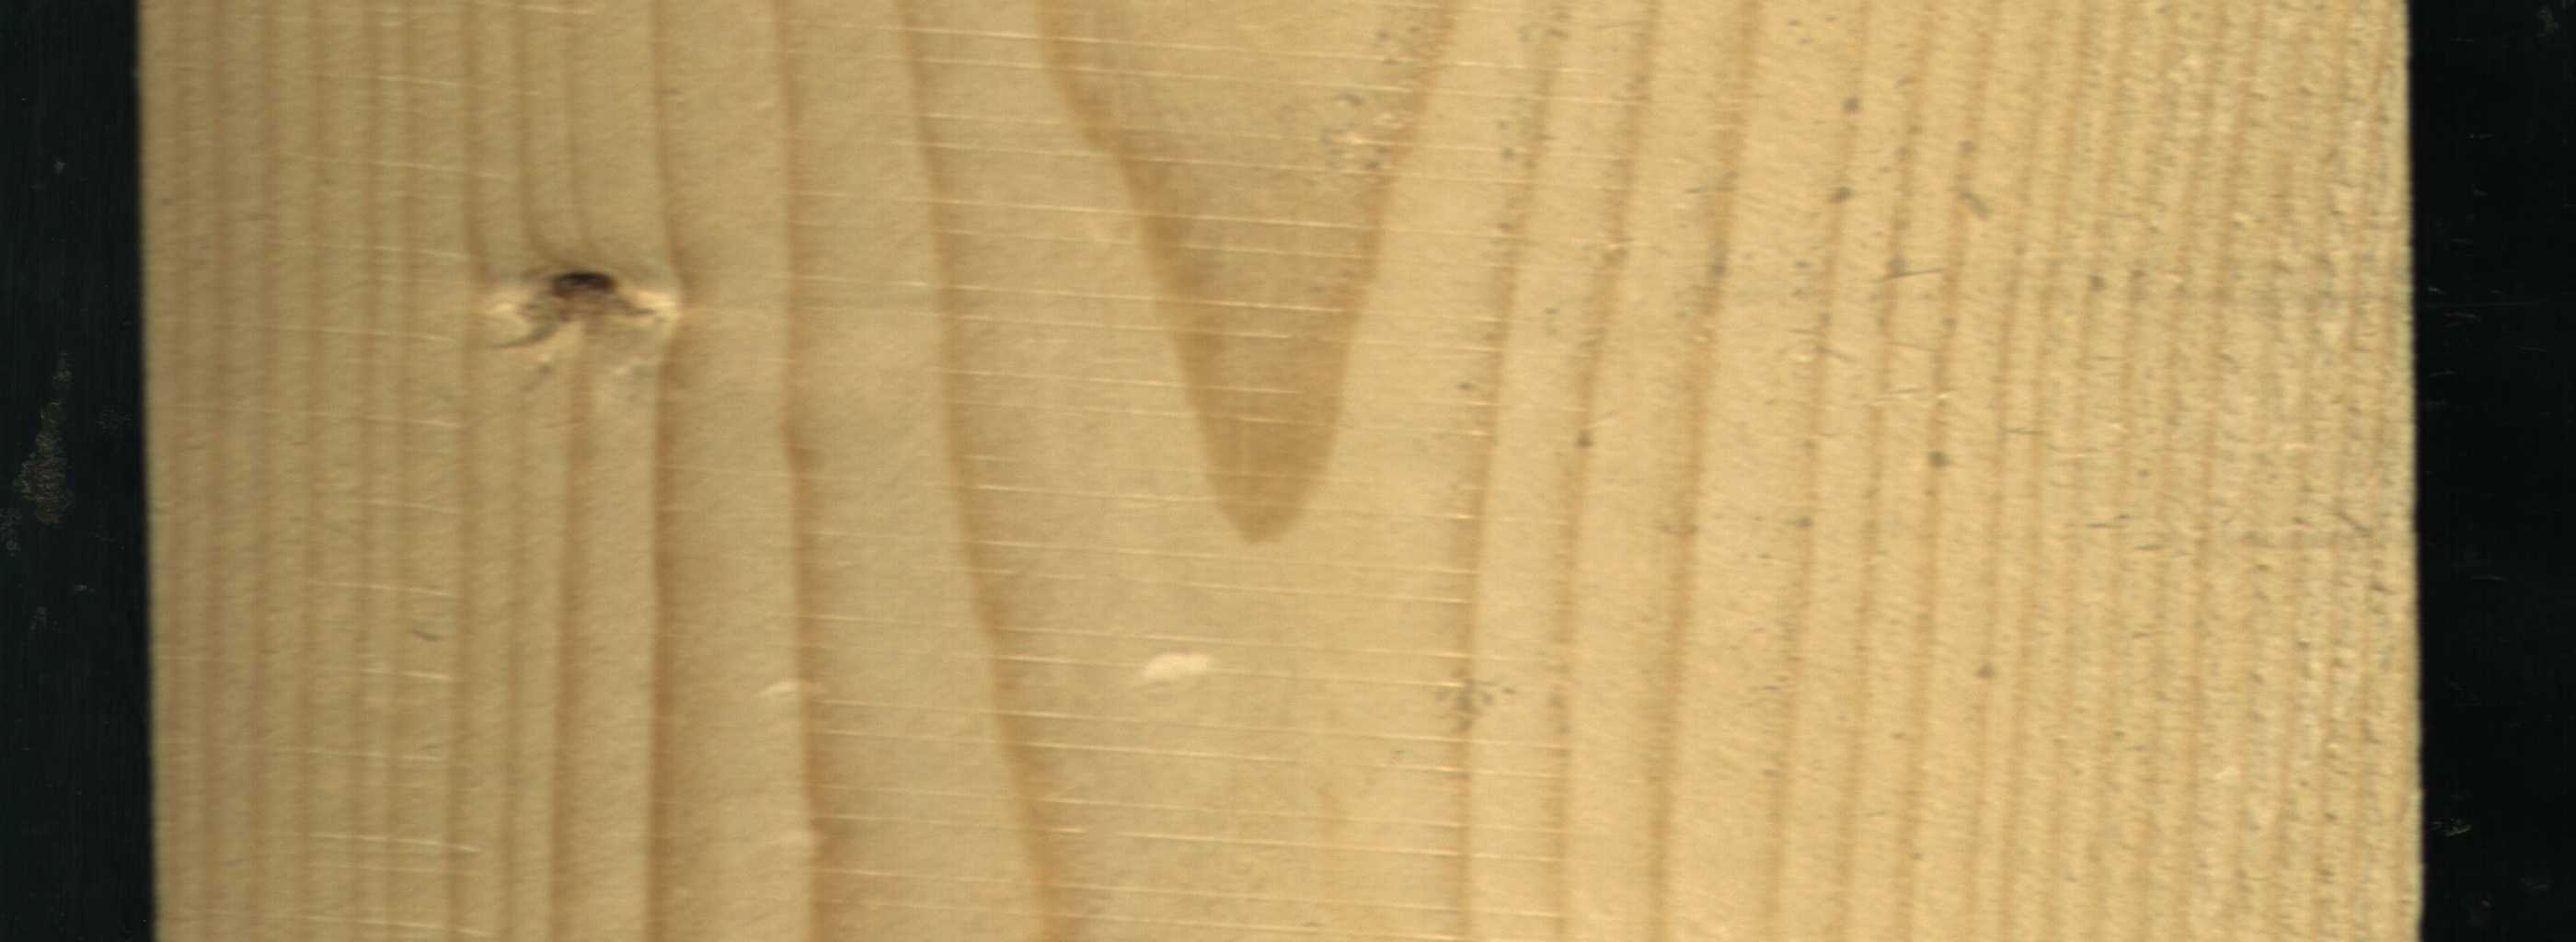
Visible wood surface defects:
Live_Knot